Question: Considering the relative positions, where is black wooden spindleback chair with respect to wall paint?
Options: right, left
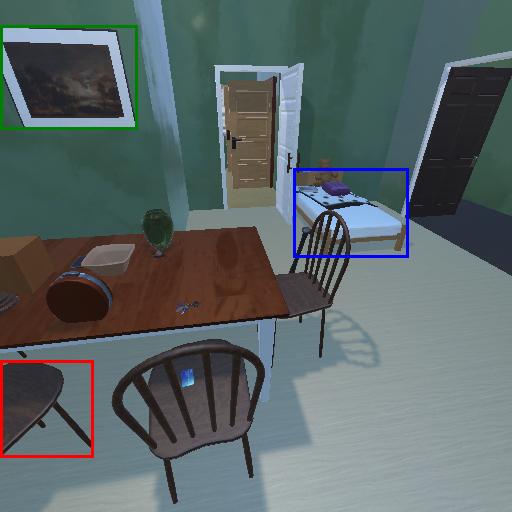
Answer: right